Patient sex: M
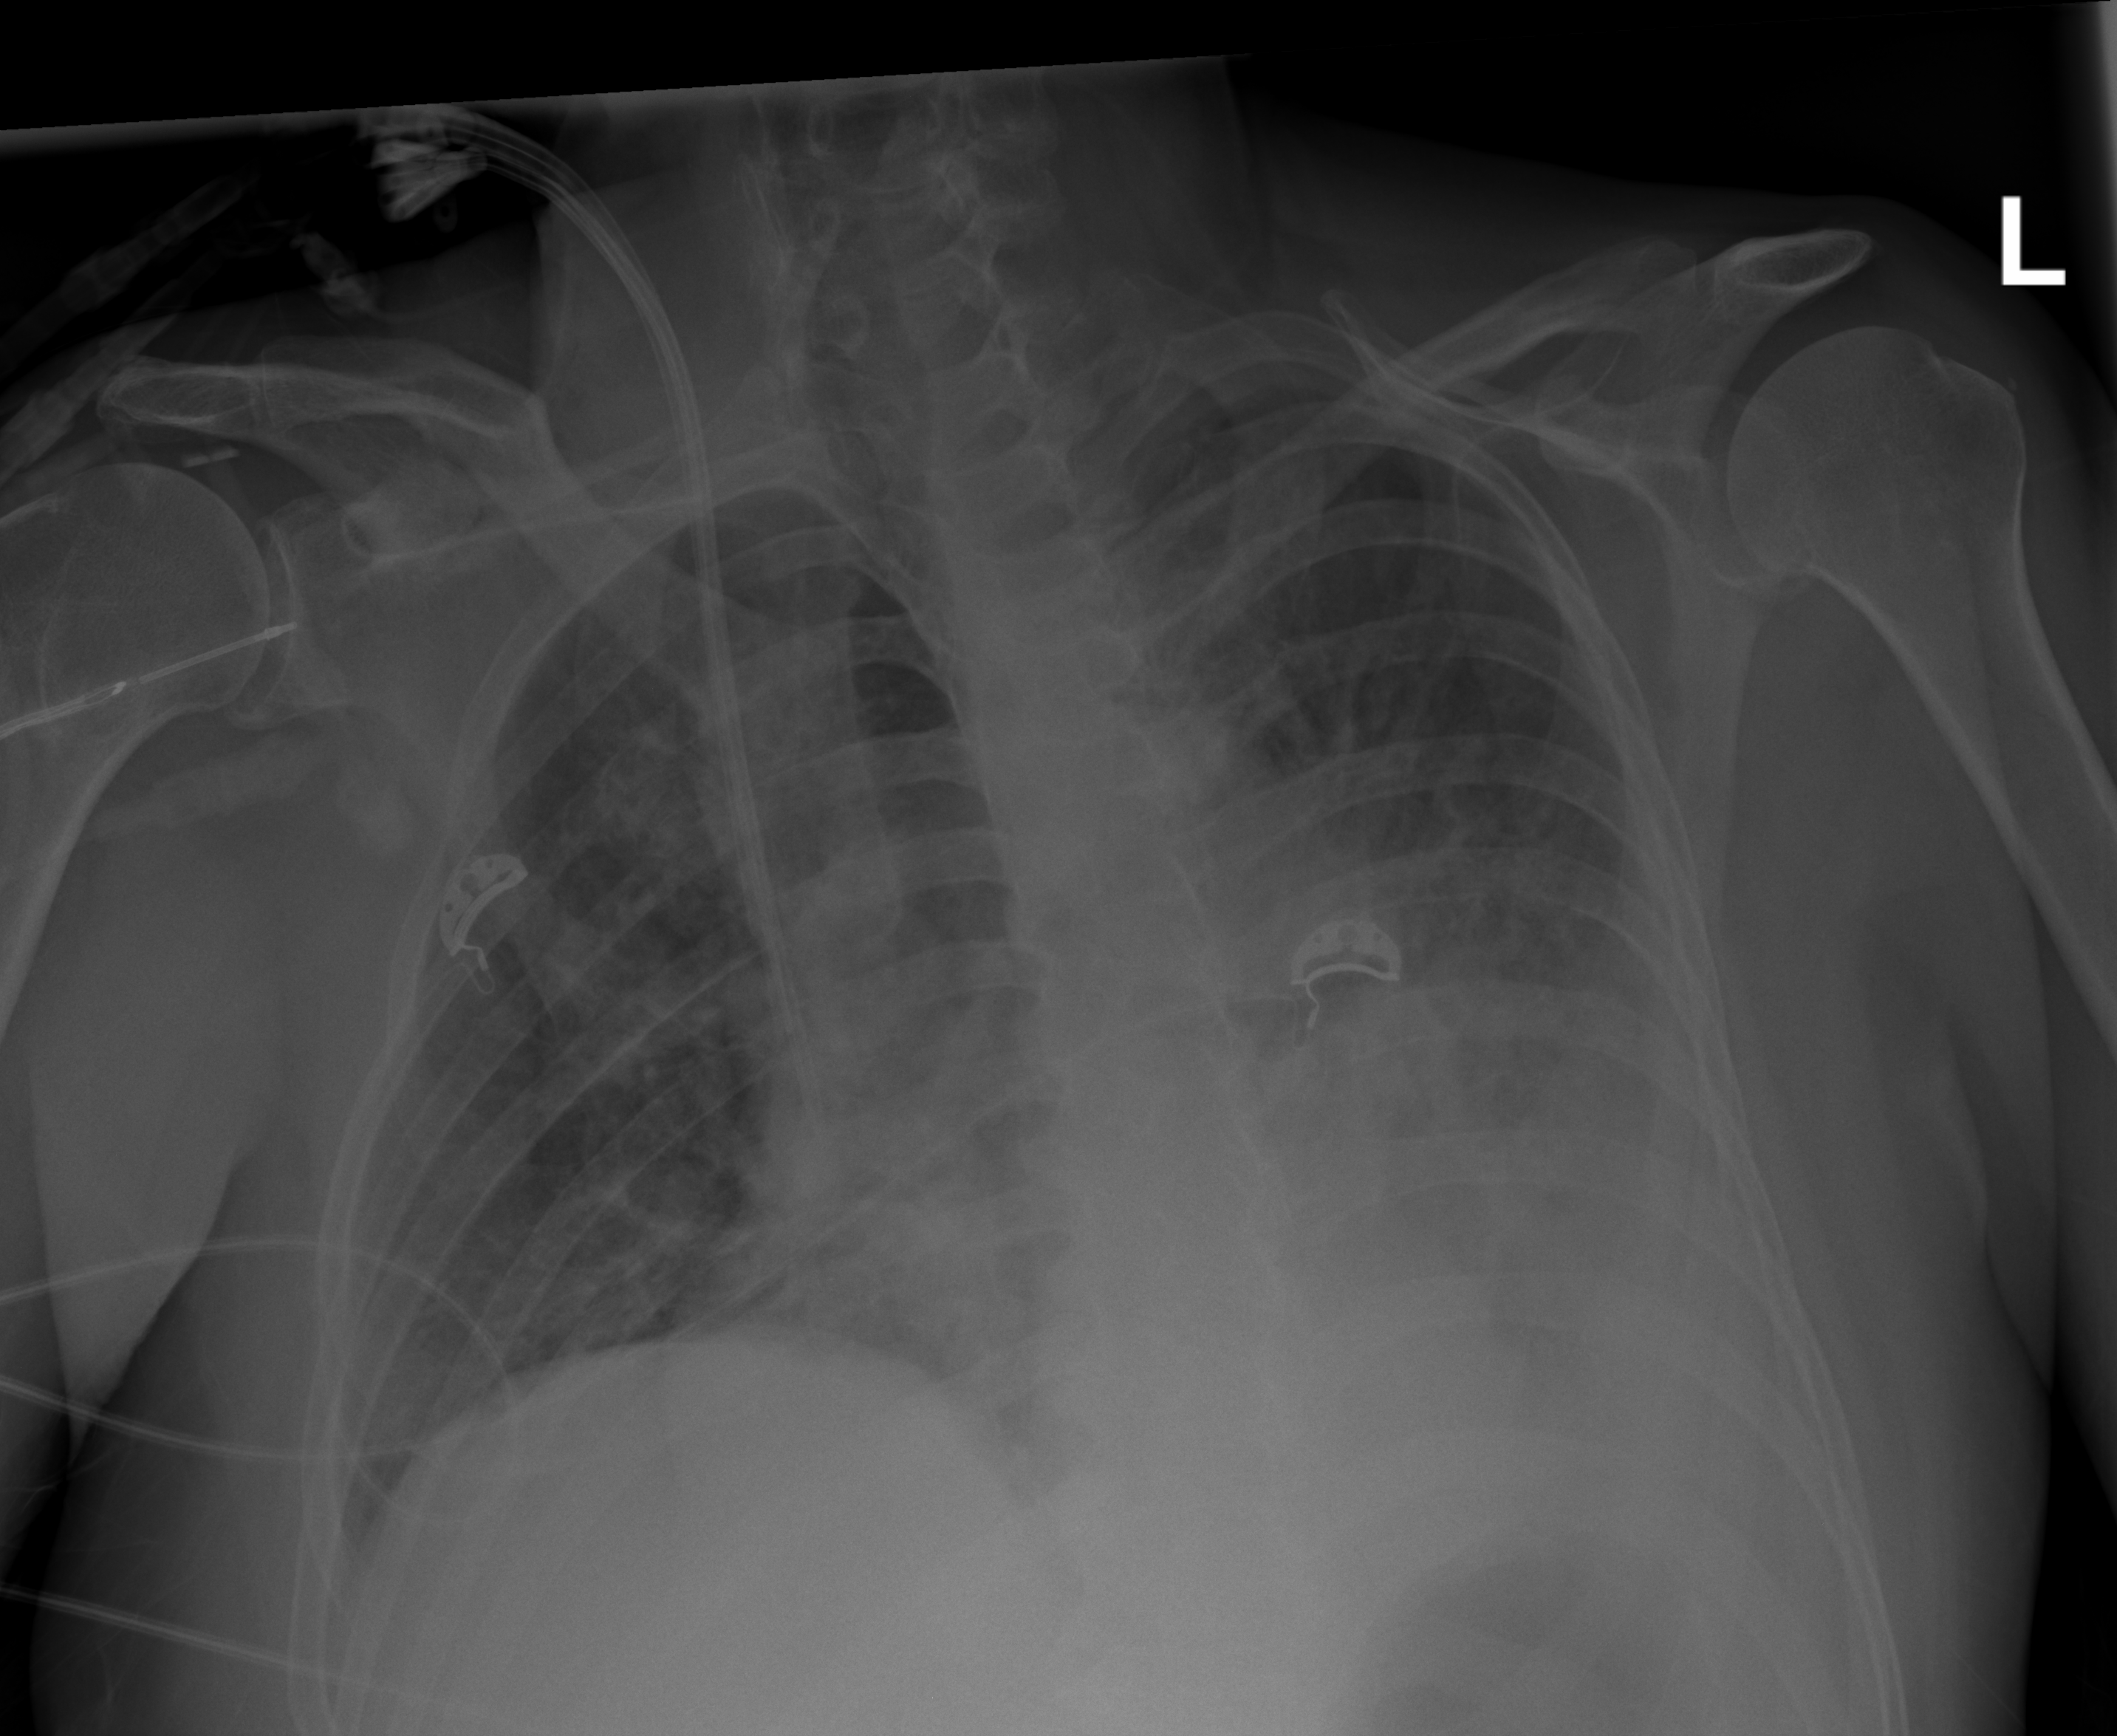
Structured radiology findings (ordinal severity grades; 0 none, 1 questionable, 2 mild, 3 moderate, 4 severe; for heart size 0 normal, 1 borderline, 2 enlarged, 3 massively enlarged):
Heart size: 0
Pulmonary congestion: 2
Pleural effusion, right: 0
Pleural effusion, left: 3
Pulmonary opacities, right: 3
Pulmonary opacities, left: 3
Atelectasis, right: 0
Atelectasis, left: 2